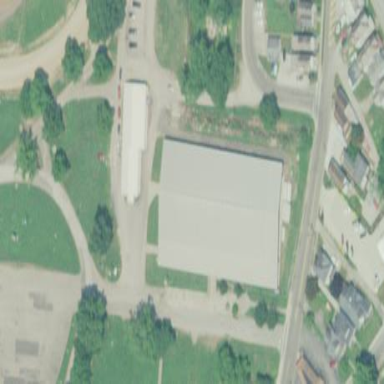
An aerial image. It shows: Events venue building.